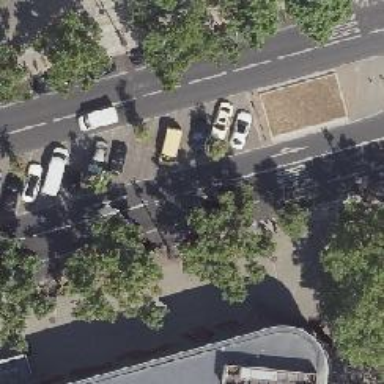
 and shared bus and cycleway on the right side."